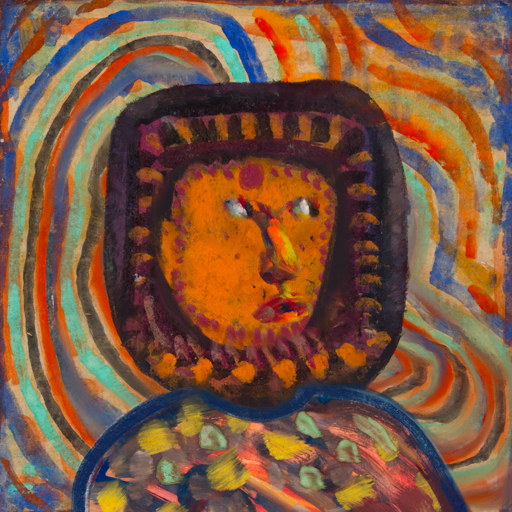
Background: Sisters, Head And Neck Side: Doll_w_Hair, Face Side: An_Impression, Bust: Mother_And_Son_Mother, Hair Side: Blank, Head Accessory: Blank, Second Necklace: Blank, Necklace: Blank, Baby: Blank